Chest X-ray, PA view. Patient: 57 years old, sex M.
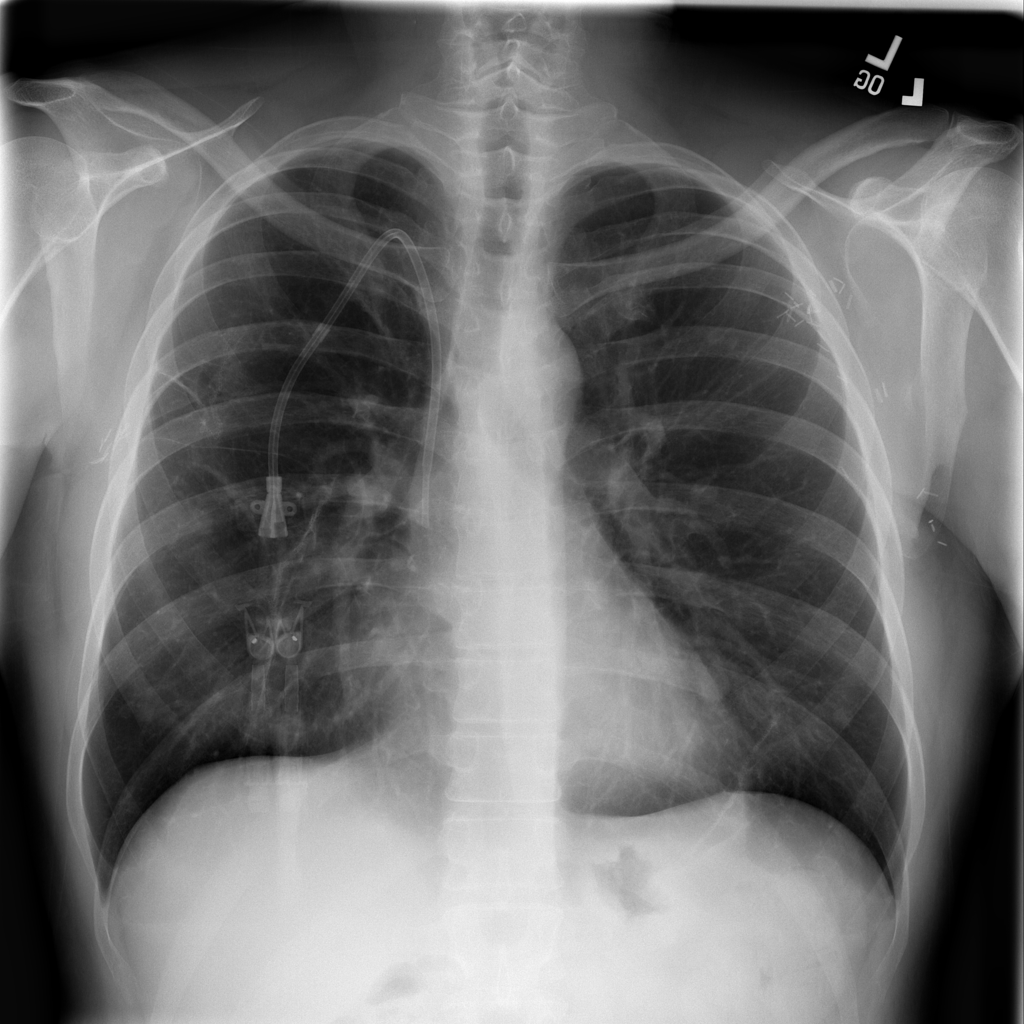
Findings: Nodule